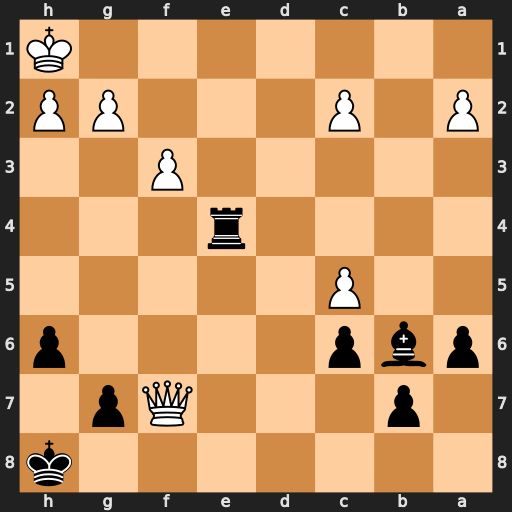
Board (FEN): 7k/1p3Qp1/pbp4p/2P5/4r3/5P2/P1P3PP/7K
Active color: b
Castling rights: -
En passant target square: -
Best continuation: Re1#